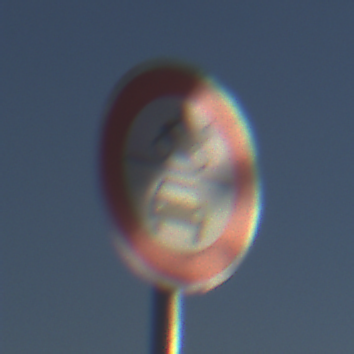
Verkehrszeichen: VerbotKraftfahrzeuge
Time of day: MorningAfternoon
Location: Outdoor (Nature)
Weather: Clear
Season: NotSpecified
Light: Natural